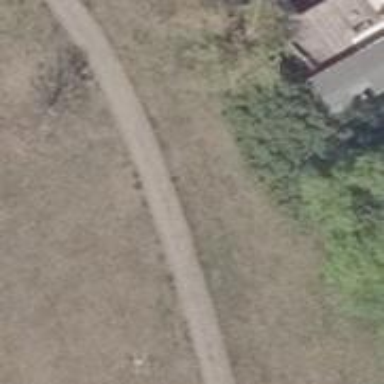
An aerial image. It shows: Compacted footway.